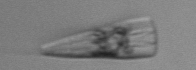
Label: Licmophora